Current action and preconditions to check: trajectory_clear

Your task: For each precondition in the list above, predict whether it will hold at this action.

Consider the current scene as observed from the mobile robot's camera, and analyze the predicted future states of all dynamic agents (e.g., people, animals, vehicles, or any moving entities) within the NEXT SECOND.

IMPORTANT: Only answer "very likely" if you are absolutely certain—based on strong, clear evidence—that a dynamic agent will violate the precondition in the predicted future state. Do NOT answer "very likely" for unlikely, ambiguous, or low-probability risks.

Ask yourself for each precondition: Is there a high probability, with clear and convincing evidence, that the predicted future states of any dynamic agent will interfere with the predicted future state of the currently executing action within the NEXT SECOND, causing that precondition to fail?

Assess the risk level based on these predictions. Use "likely" or "very likely" if motions create a clear risk of interference.

Use "neutral" or "improbable" if agents are nearby but their predicted paths are clearly diverging or non-conflicting.

Failure Risk Categories: "very improbable", "improbable", "neutral", "likely", "very likely"

Answer Format: Output ONLY the probability_of_failure value from these categories: "very improbable", "improbable", "neutral", "likely", "very likely"

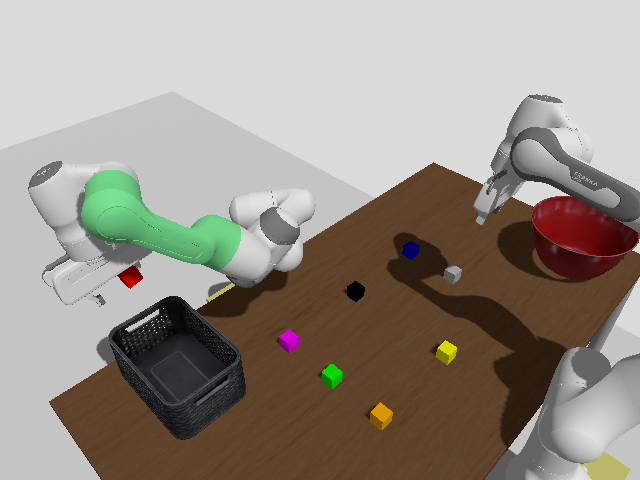

Answer: very improbable